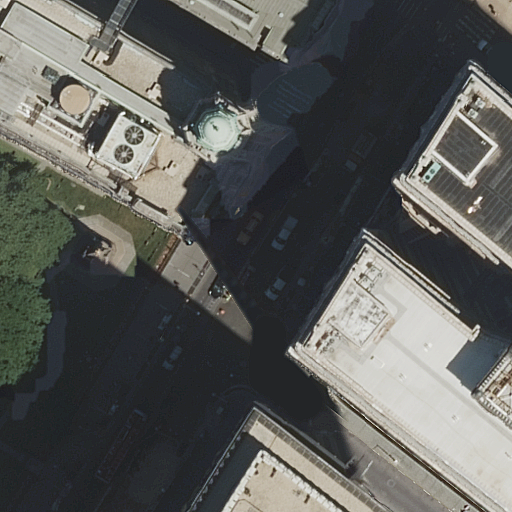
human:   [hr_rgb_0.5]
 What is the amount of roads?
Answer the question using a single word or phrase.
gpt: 7

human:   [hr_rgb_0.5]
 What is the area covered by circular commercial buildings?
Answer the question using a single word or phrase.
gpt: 0m2

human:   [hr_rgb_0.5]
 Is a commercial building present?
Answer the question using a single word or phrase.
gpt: yes

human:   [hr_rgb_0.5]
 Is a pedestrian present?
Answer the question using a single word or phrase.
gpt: yes

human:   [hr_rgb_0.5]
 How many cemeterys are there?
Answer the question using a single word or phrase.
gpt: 1

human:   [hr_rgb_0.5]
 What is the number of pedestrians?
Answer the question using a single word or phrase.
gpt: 1

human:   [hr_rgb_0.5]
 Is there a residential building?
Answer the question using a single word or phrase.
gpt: yes

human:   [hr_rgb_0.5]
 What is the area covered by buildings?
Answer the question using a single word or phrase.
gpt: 4456m2

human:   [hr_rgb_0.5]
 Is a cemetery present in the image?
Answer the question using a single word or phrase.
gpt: yes

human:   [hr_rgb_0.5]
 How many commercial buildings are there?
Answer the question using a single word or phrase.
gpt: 1

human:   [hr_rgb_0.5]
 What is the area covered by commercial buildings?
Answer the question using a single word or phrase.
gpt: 2036m2

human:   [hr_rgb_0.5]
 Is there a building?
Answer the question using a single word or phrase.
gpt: yes

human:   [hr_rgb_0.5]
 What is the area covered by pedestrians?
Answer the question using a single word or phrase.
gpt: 1750m2

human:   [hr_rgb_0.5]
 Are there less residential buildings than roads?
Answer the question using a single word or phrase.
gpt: yes

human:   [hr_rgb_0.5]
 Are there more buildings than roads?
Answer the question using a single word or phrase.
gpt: no

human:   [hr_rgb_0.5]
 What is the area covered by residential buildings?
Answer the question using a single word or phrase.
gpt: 2419m2

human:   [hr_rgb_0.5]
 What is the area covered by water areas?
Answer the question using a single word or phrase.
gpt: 0m2

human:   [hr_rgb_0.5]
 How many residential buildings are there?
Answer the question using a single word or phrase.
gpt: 3

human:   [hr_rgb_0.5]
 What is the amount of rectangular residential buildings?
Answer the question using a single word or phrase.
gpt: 2

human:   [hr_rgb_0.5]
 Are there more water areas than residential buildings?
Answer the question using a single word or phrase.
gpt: no

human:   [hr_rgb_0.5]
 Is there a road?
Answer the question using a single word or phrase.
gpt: yes

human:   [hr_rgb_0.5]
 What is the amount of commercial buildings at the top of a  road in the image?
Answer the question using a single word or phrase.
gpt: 0

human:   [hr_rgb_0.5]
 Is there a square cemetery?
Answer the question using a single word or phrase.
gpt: no

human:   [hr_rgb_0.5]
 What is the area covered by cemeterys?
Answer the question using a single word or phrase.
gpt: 6229m2

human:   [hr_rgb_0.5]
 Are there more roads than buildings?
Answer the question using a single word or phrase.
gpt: yes

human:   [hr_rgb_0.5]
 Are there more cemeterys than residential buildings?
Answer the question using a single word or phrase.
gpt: no

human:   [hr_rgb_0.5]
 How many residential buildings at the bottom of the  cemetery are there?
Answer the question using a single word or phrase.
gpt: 1

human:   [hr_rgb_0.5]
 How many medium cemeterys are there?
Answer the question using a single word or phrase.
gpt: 0

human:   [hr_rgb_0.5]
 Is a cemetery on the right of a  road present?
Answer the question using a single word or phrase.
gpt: no

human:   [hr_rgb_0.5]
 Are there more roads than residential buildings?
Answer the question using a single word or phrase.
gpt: yes

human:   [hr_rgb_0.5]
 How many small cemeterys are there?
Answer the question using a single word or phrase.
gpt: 0

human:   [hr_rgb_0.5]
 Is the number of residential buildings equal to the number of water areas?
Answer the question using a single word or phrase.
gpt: no

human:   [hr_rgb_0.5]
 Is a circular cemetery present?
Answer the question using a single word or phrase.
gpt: no

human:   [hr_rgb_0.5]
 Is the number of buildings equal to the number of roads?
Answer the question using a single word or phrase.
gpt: no

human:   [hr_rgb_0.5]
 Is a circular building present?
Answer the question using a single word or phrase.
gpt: no

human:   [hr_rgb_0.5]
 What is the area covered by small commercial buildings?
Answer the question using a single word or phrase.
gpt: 0m2

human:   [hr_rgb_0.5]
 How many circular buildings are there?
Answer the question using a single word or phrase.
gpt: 0

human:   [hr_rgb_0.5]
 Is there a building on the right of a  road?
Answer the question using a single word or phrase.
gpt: yes

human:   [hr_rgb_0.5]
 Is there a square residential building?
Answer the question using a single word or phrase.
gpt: no

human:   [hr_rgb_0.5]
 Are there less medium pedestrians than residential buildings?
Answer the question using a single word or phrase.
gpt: yes

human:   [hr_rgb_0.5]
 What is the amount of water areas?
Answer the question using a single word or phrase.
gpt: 0

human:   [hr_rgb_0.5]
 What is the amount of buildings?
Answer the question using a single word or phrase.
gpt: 4

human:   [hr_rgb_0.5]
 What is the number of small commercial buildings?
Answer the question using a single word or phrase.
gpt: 0

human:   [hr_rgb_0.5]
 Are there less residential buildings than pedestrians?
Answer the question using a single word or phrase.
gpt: no

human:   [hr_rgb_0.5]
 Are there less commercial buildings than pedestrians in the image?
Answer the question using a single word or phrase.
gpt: no

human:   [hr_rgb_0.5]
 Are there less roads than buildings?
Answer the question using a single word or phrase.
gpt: no

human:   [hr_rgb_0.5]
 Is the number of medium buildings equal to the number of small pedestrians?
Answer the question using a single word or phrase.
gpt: no

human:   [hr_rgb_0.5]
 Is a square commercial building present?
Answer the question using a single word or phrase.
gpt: no

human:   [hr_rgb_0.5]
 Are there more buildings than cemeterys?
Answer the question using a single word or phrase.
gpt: yes

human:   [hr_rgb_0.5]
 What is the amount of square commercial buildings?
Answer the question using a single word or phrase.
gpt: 0

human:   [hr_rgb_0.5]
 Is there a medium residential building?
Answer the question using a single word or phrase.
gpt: yes

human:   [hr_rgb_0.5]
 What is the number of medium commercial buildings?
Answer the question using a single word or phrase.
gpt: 0

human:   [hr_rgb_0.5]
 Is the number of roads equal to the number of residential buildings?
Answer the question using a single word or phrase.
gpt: no

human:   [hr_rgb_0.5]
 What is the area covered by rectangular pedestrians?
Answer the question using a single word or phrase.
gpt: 0m2

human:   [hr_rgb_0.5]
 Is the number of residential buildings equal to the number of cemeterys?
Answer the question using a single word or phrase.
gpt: no

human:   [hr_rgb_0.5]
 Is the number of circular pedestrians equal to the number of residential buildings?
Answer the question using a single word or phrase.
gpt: no

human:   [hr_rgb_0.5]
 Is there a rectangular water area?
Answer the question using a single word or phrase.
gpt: no

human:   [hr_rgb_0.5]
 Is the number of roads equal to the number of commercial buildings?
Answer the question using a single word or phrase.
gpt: no

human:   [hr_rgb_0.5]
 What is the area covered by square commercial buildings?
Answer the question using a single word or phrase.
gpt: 0m2

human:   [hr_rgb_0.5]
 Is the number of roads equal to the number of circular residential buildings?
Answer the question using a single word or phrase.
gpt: no

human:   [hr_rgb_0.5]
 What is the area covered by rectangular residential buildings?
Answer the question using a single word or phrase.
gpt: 725m2

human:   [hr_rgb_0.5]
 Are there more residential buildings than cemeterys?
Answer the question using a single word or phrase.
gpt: yes

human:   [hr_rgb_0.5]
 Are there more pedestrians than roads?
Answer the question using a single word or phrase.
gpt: no

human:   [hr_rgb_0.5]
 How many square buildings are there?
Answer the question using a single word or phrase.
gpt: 0